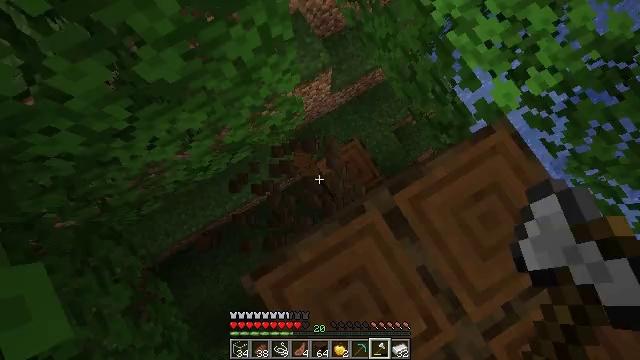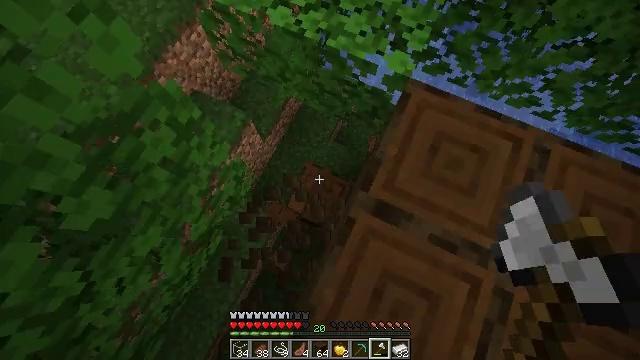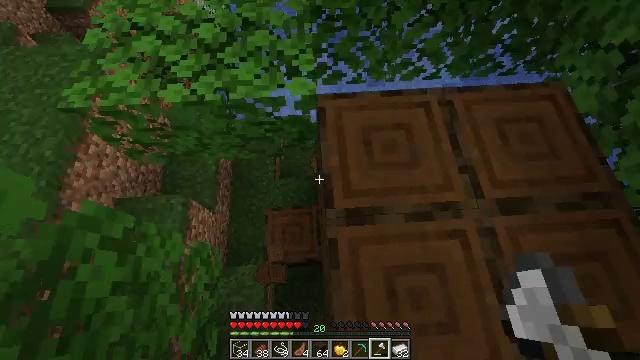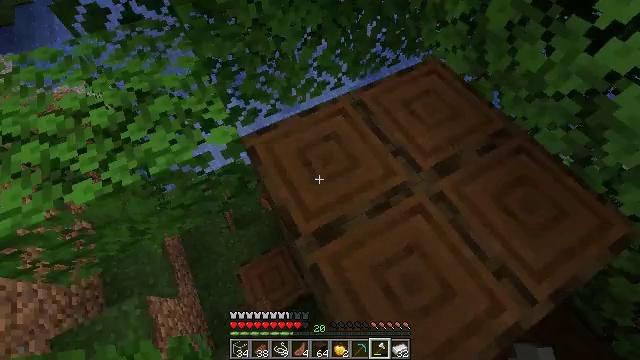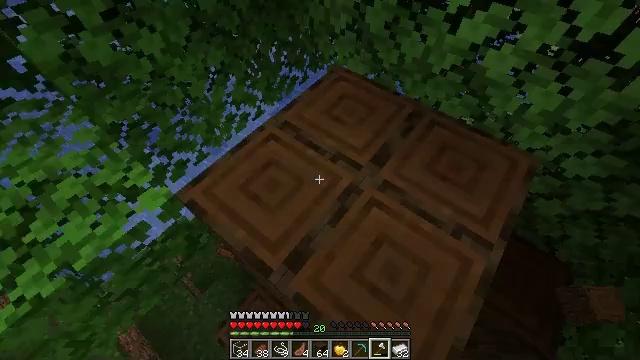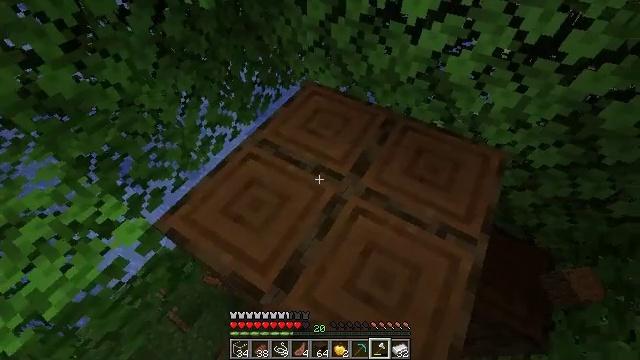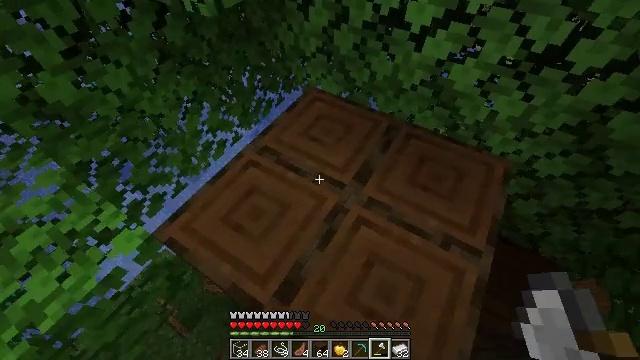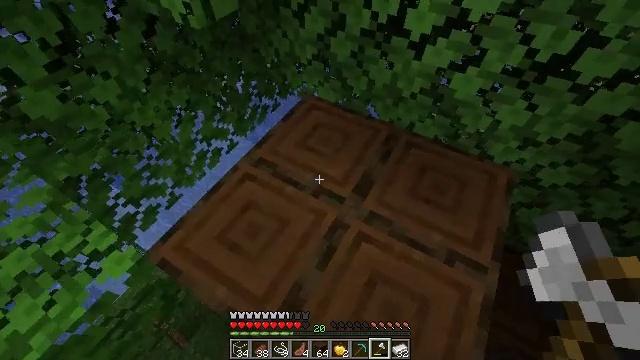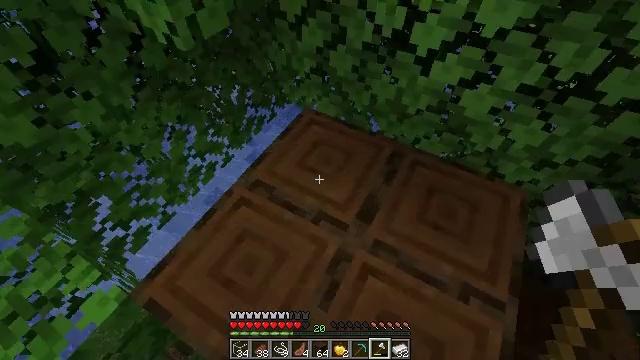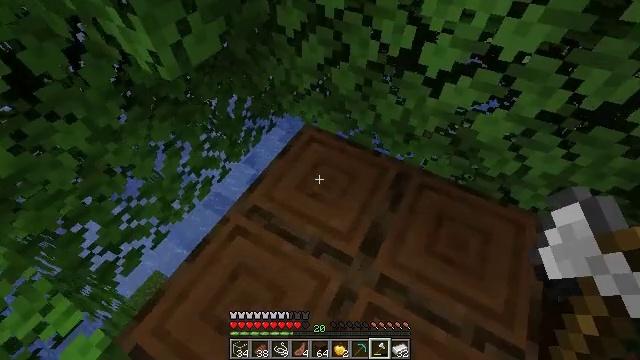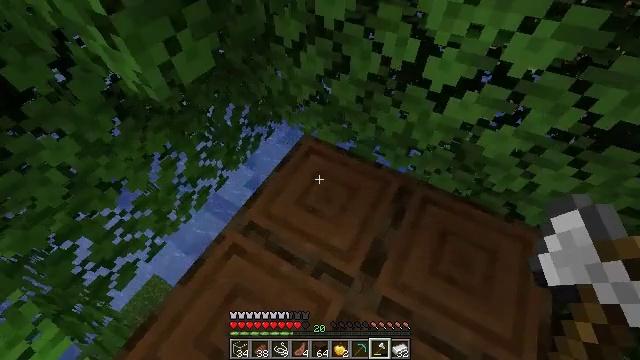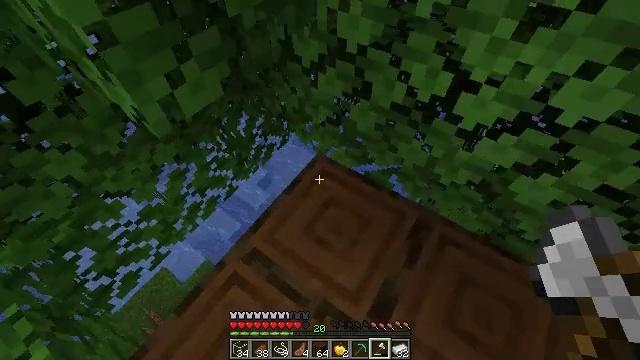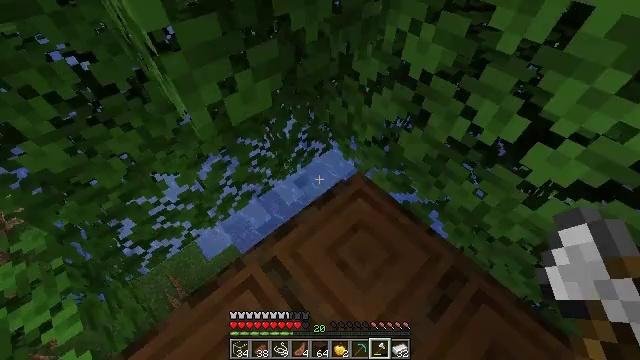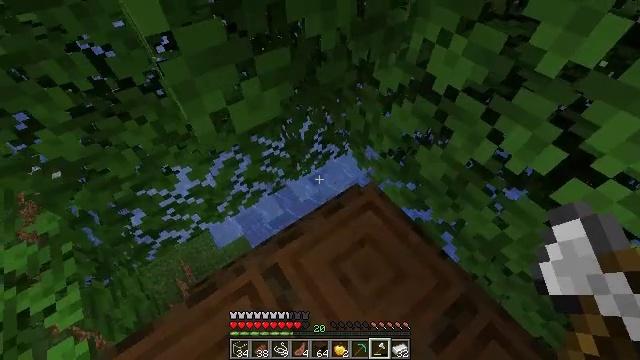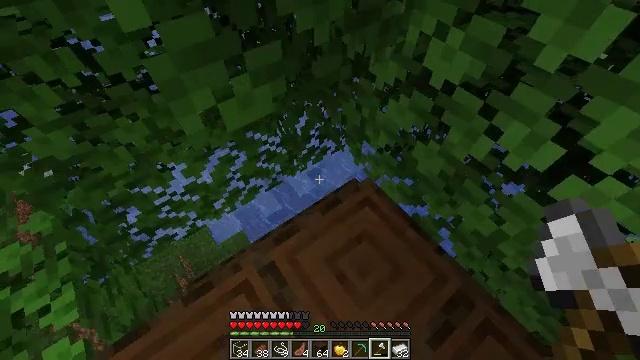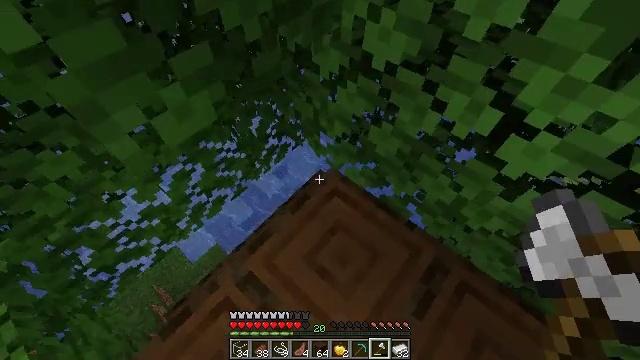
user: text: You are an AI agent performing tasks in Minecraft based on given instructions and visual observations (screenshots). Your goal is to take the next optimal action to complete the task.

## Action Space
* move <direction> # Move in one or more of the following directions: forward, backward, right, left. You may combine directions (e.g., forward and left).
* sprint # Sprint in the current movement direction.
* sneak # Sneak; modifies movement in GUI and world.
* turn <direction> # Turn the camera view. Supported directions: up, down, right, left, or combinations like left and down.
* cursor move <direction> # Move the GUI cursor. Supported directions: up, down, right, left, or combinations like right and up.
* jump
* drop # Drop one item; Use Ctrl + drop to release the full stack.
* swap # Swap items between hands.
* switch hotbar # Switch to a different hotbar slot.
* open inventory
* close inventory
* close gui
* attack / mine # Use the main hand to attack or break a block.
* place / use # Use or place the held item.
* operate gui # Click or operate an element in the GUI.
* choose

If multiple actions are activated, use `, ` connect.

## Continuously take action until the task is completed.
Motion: motion action
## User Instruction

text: Gather dark oak leaves from the canopy.
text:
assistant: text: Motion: turn right and up
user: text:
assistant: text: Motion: turn right and up
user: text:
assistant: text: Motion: turn right and up
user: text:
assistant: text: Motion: turn right and up
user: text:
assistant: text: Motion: turn right and up
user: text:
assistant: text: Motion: move forward
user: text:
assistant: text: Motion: move forward, turn right
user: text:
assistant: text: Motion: move forward
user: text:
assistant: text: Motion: move forward
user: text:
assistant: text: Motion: move forward
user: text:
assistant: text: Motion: move forward, turn left
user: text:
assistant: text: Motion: turn left
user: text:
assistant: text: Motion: turn left
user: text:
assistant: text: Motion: turn down
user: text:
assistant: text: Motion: turn right and down
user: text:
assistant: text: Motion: turn right
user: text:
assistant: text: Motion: turn right and up
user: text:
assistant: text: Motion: turn right
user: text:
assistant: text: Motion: attack / mine
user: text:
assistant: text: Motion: attack / mine
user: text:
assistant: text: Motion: attack / mine
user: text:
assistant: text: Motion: attack / mine
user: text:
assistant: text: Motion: attack / mine
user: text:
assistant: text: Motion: turn up, attack / mine
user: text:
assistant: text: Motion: turn up, attack / mine
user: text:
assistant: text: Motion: turn up, attack / mine
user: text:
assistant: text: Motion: attack / mine
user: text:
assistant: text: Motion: attack / mine
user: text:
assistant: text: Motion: attack / mine
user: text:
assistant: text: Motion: attack / mine